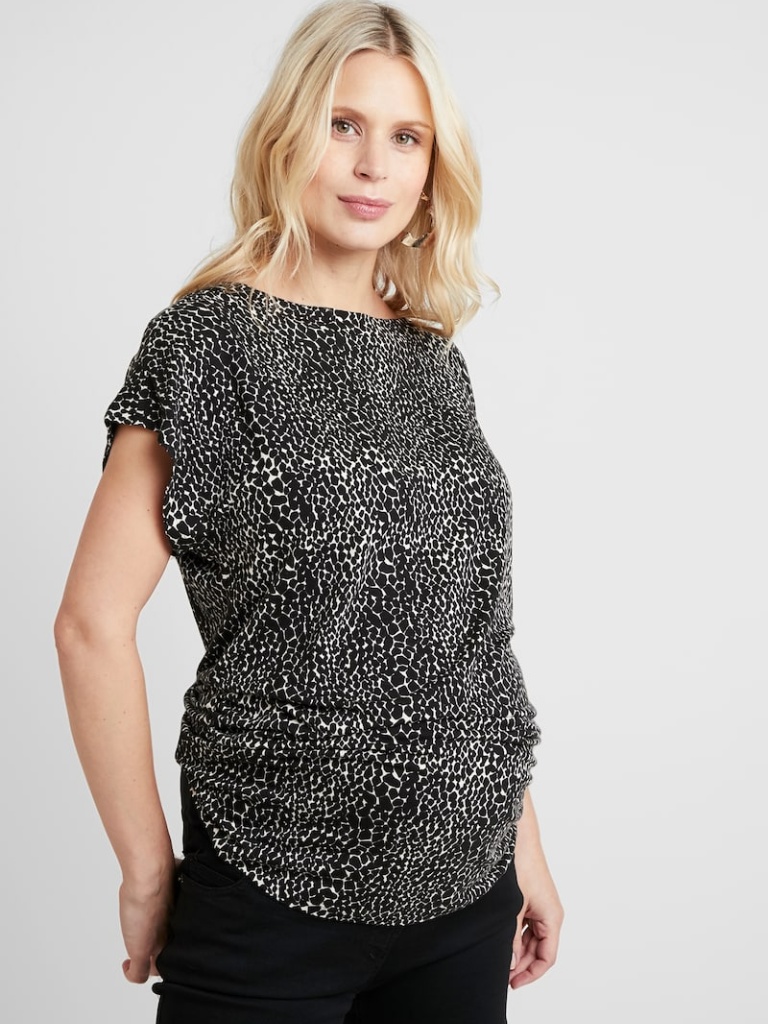
knit relaxed short sleeve hip length Untucked round tunic